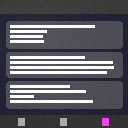
Screen state: on